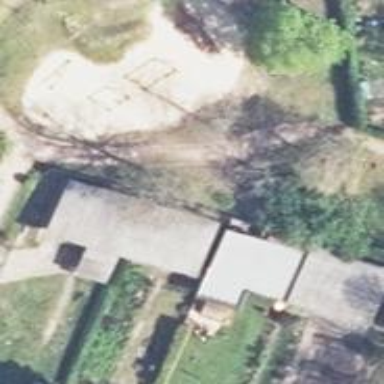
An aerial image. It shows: Playground area for leisure activities on the land.